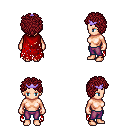
a pixel art fantasy rpg character, female body template, human, light skin, red tattered cape, magenta pants, brunette curly afro hairstyle, purple tiara, four views (front, back, left, right), 2x2 character sprite sheet, small pixel art, hard edges, no anti-aliasing